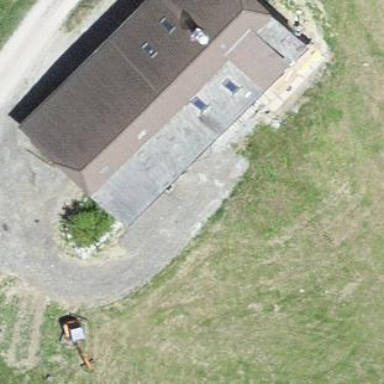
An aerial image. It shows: Farm building.